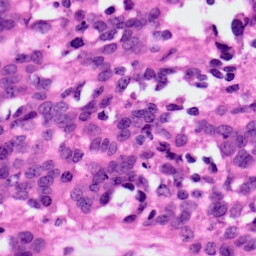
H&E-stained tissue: Ovarian